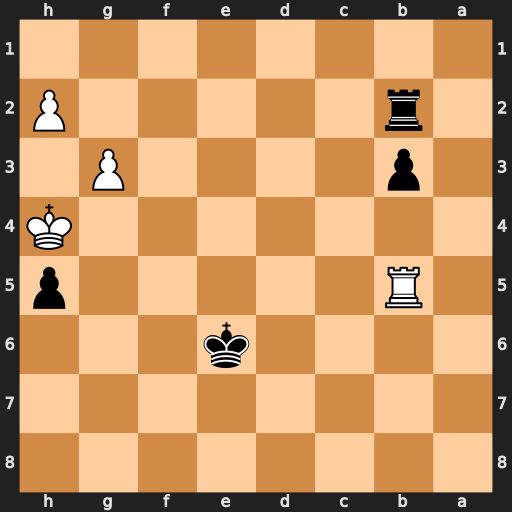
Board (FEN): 8/8/4k3/1R5p/7K/1p4P1/1r5P/8
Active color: b
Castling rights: -
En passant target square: -
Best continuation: Rxh2+ Kg5 b2 g4 hxg4